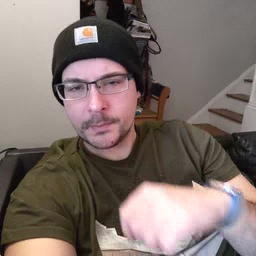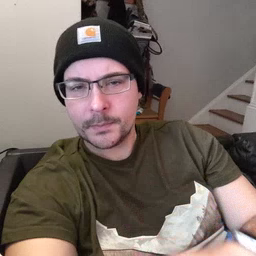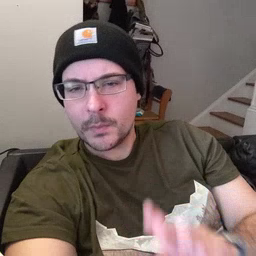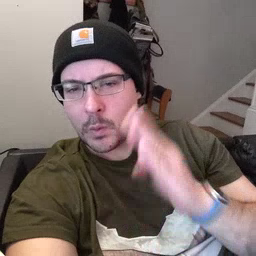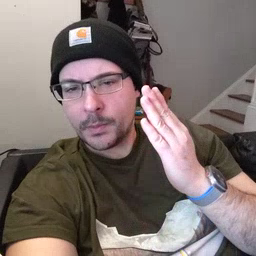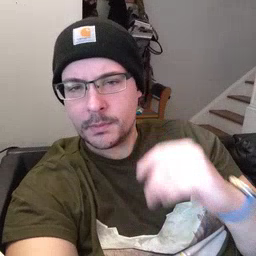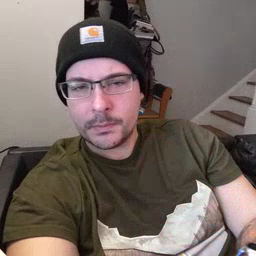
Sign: open